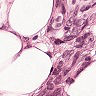
Metastatic tissue present: yes